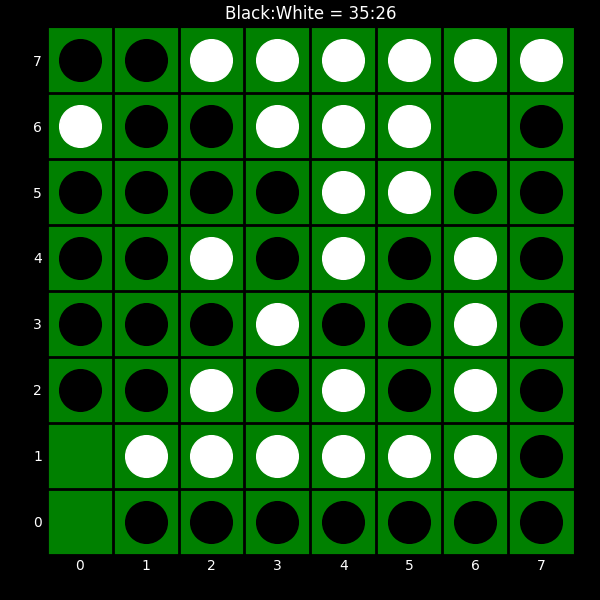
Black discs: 35
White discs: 26